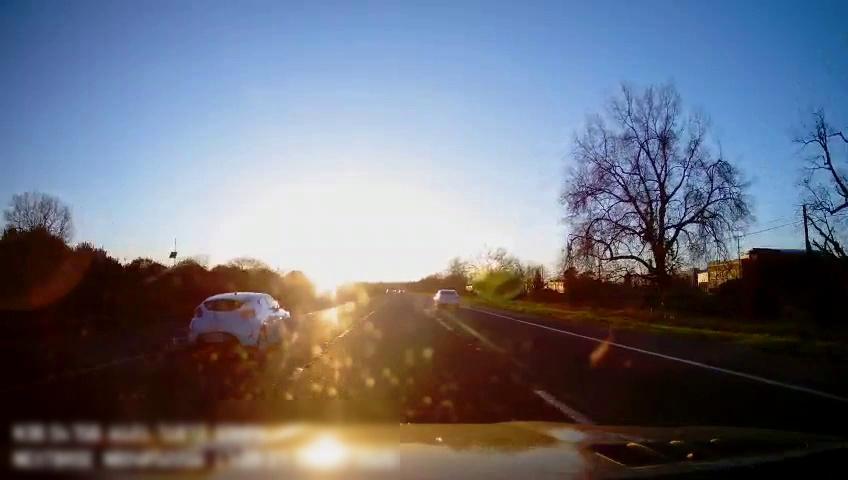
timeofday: Day
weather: Sunny
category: Drivable Space
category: Vehicles | Car
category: Vehicles | SUV
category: Lanes | Alternate Lane
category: Lanes | Current Lane
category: Lanes | Current Lane
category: Lanes | Alternate Lane